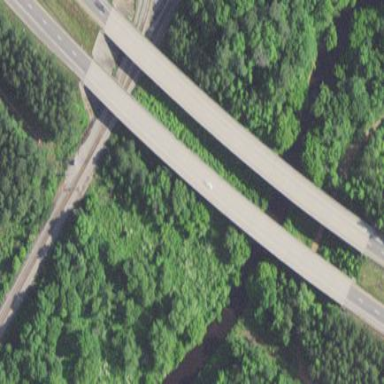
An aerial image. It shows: Man-made bridge.